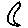
Label: moon